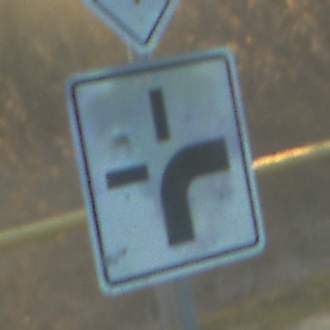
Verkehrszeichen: VerlaufVorfahrtsstrasse3
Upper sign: Vorfahrtsstrasse
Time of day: SunriseSunset
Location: Outdoor (RoadRail)
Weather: PartlyCloudy
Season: NotSpecified
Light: Natural